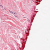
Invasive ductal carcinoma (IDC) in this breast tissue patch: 0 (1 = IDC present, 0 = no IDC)